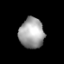
Tissue: lung
Cell type: Epithelial cells
Senescence score: 0.1375
Nuclear area (px): 741
Mean DAPI intensity: 161.634